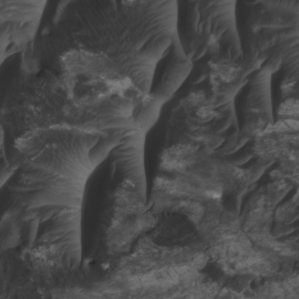
Label: non_frost